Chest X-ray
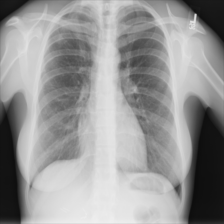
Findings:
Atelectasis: negative
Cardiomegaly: negative
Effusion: negative
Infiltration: positive
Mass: negative
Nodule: negative
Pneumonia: negative
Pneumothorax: negative
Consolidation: negative
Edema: negative
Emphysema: negative
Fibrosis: negative
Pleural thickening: negative
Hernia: negative